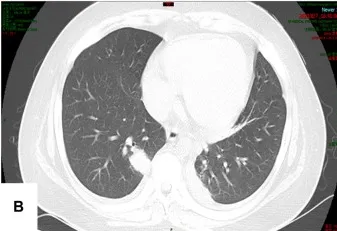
(A,B) Multiple nodular soft tissue shadows were observed in both lungs. The larger one was located in the lower lobe of the right lung (15 x 23 mm).
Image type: radiology (ct)